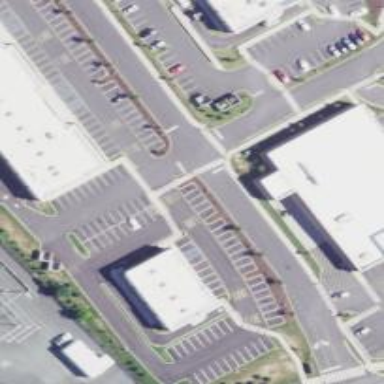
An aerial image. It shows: Parking space is available.